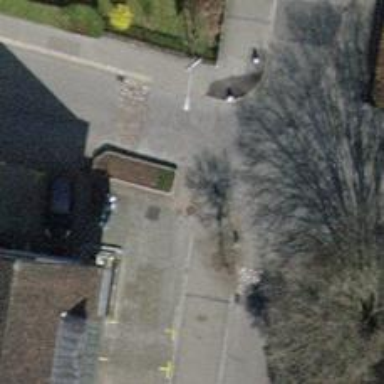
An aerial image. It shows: Kerb serving as barrier.